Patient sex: M
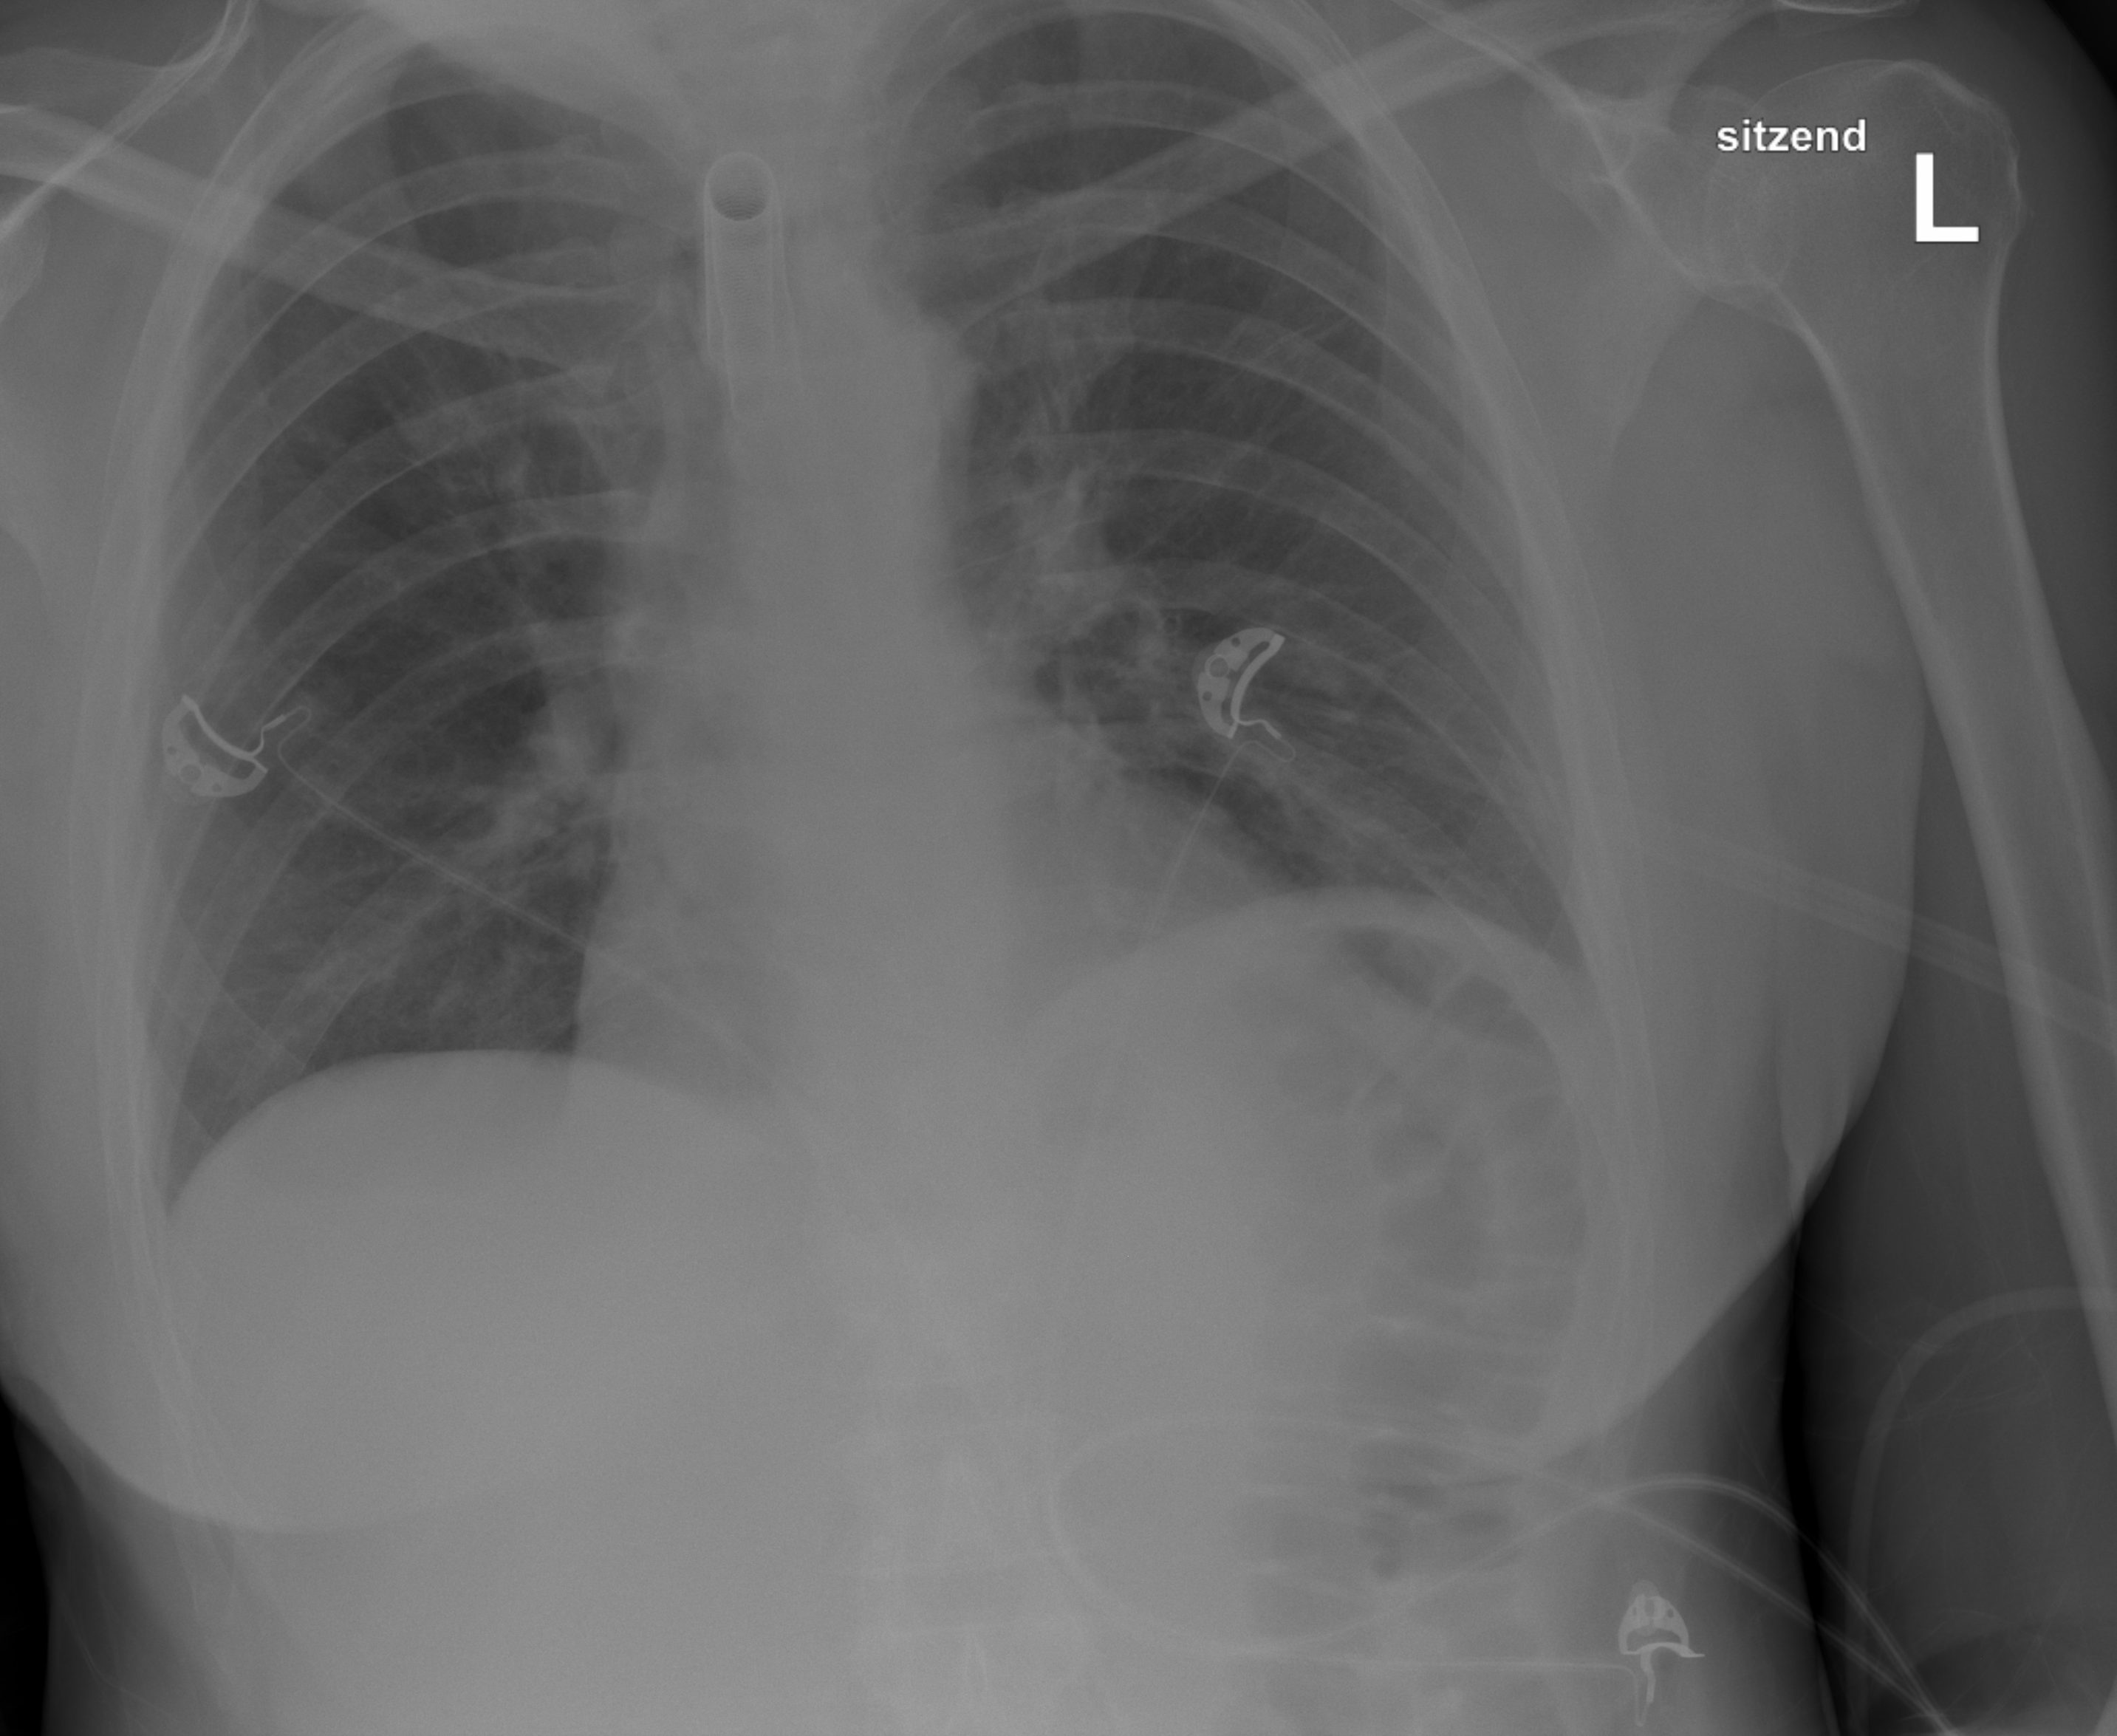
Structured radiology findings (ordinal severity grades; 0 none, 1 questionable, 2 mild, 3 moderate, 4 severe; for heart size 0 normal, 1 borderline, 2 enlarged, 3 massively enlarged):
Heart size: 0
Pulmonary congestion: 0
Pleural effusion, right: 0
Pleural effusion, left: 0
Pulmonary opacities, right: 0
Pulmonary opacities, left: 0
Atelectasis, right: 2
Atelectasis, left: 2